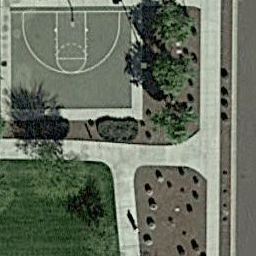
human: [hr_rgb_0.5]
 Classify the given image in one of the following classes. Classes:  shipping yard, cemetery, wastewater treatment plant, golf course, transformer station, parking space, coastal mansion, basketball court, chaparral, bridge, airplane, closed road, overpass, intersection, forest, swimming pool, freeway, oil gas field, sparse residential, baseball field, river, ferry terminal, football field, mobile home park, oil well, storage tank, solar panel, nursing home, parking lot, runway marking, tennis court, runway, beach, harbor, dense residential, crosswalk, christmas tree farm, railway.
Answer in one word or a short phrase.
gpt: basketball court